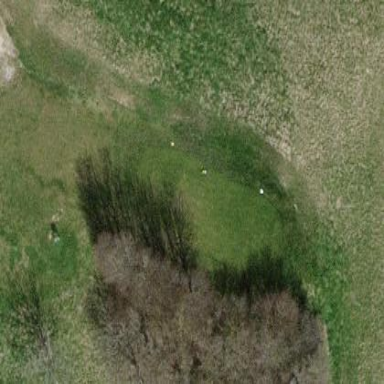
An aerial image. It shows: Golf tee area with grass surface.